Interaction volume radius: 10 \u00c5
Interaction volume height: 30 \u00c5
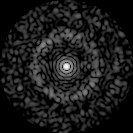
Disorder parameter: 0.8363